Interaction volume radius: 10 \u00c5
Interaction volume height: 20 \u00c5
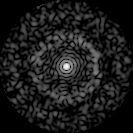
Disorder parameter: 0.8144